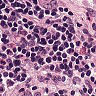
Metastatic tissue present: no